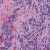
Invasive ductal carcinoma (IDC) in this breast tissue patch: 1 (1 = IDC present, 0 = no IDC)